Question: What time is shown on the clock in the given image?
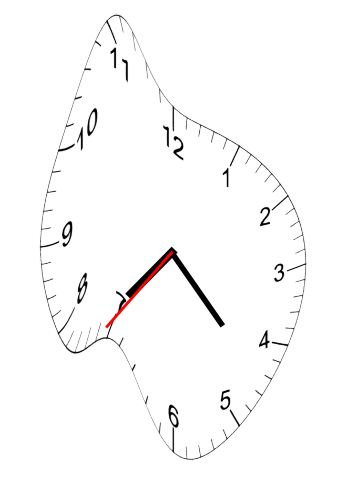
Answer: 07:22:36